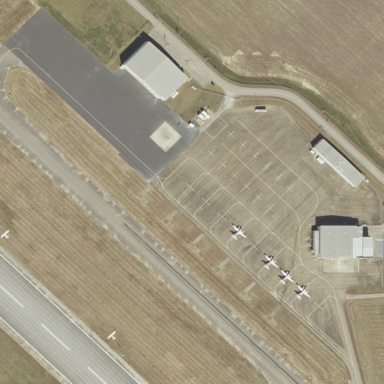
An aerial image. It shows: Apron at the airport.